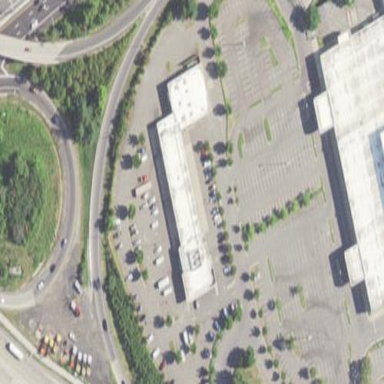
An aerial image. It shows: Parking area with surface.